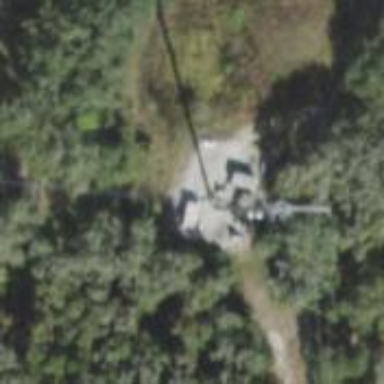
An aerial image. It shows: Communication mast tower.